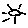
Label: sun